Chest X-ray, PA view. Patient: 65 years old, sex F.
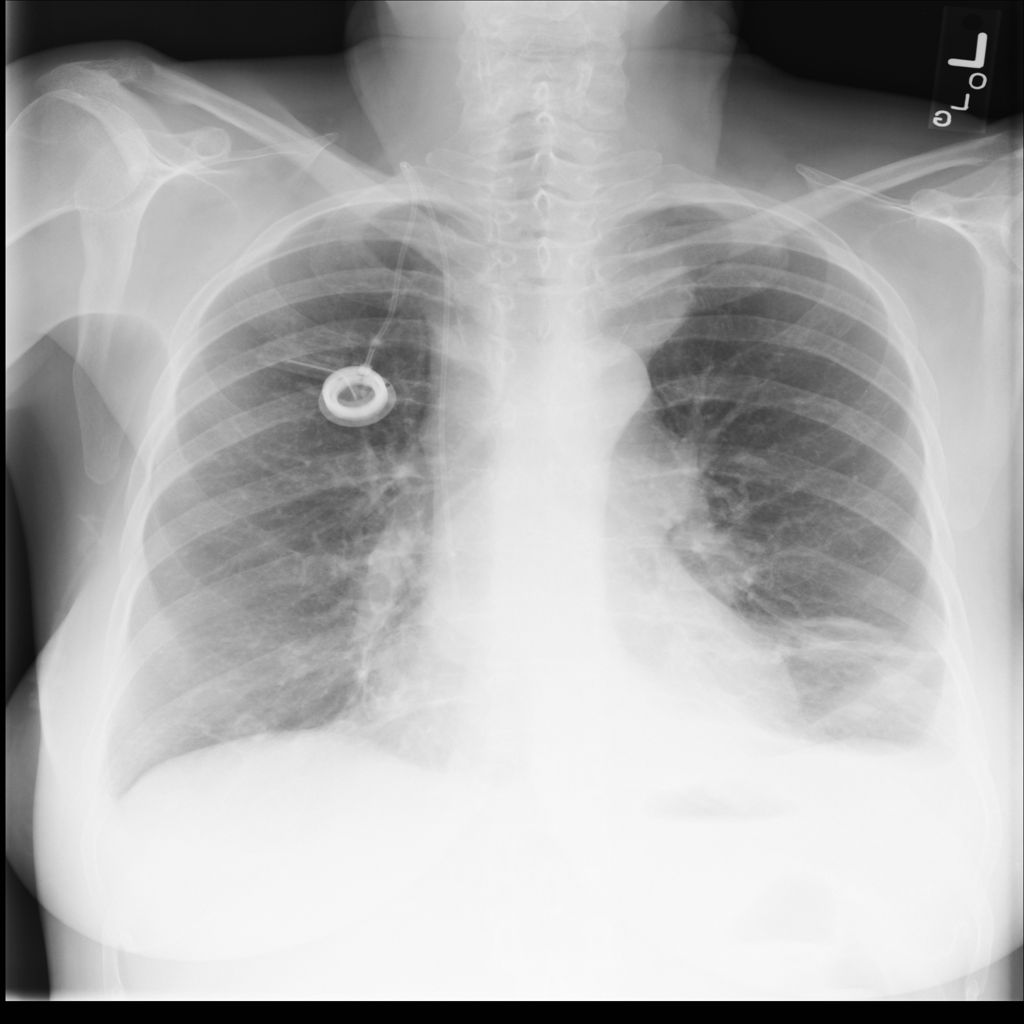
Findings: Atelectasis, Consolidation, Effusion, Mass